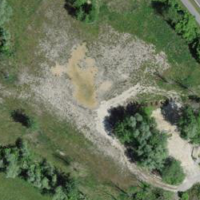
EUNIS habitat code: 25
Species observed at this site:
Tussilago farfara